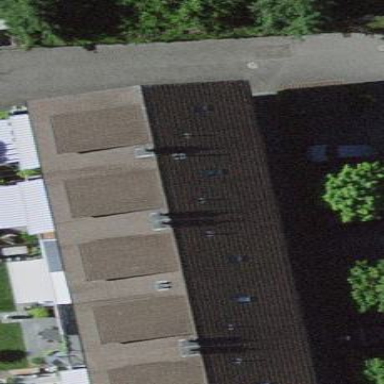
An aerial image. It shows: Terrace building with gabled roof.